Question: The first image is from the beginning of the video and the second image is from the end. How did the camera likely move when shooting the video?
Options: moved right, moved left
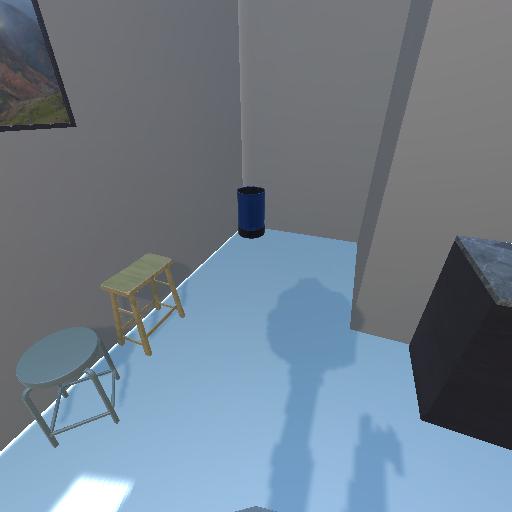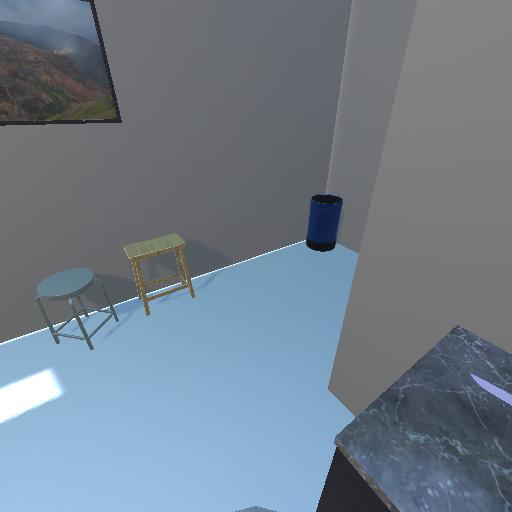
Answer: moved right